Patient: sex F, age 54
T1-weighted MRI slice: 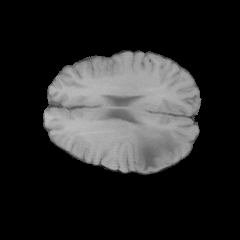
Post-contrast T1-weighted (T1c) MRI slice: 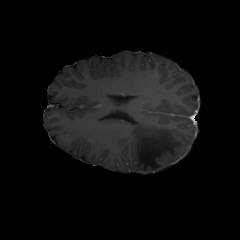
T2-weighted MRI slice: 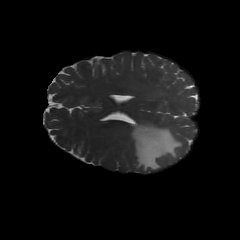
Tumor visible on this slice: yes
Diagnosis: Glioblastoma, IDH-wildtype
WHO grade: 4